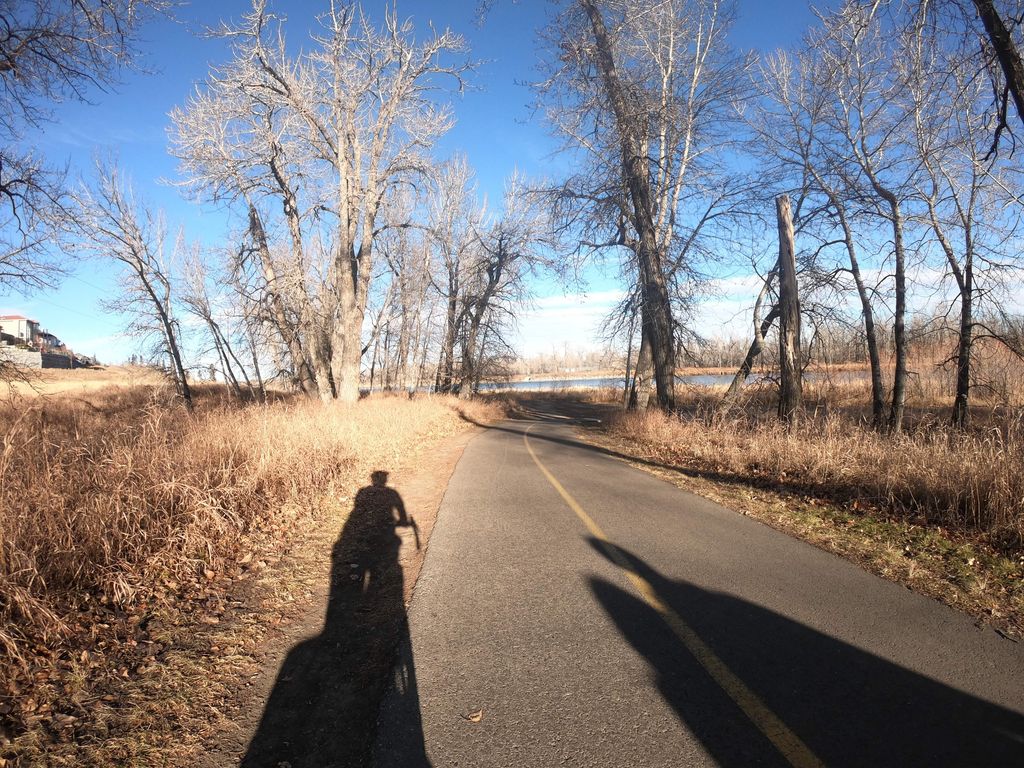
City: calgary